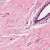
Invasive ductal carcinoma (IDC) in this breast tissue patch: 0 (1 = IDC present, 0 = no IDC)